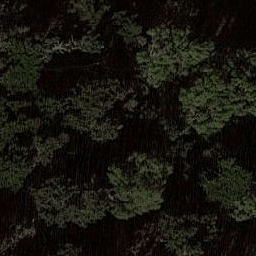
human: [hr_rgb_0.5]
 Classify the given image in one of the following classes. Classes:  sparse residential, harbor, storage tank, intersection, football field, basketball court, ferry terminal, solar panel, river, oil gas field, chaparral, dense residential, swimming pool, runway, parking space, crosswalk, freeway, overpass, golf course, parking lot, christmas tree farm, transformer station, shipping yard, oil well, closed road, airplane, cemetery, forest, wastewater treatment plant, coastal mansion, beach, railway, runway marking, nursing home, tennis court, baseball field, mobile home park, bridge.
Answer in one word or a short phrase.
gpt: forest